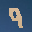
Label: 9